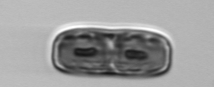
Label: Ephemera